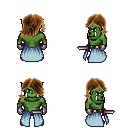
a pixel art fantasy rpg character, male body template, orc, green skin, overskirt, gold greaves, brown swoop hairstyle, metal gloves, dagger, four views (front, back, left, right), 2x2 character sprite sheet, small pixel art, hard edges, no anti-aliasing